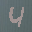
Label: 4